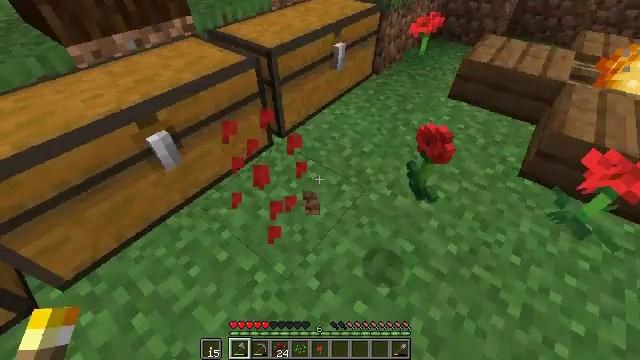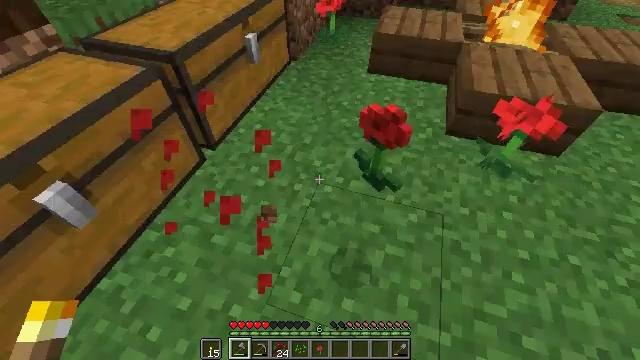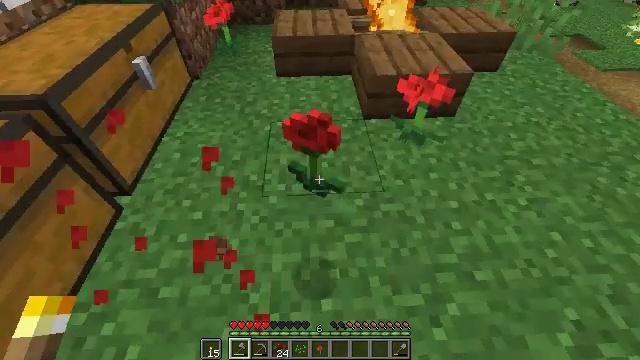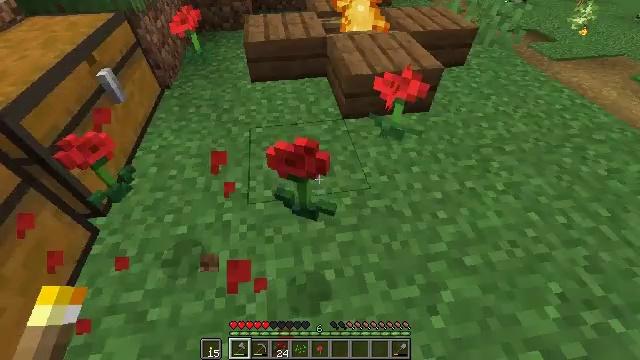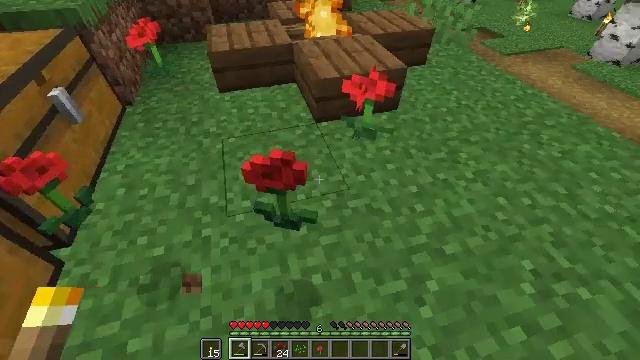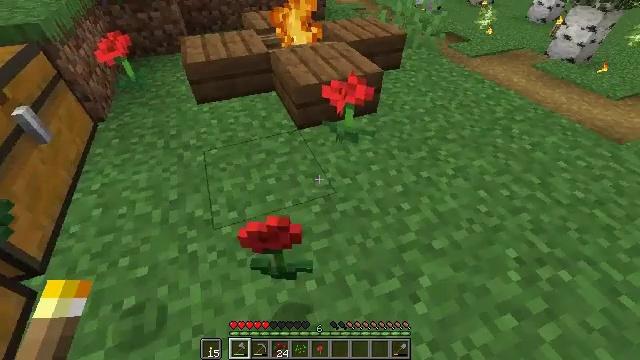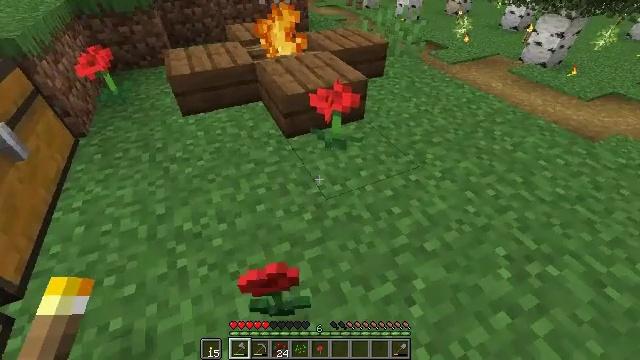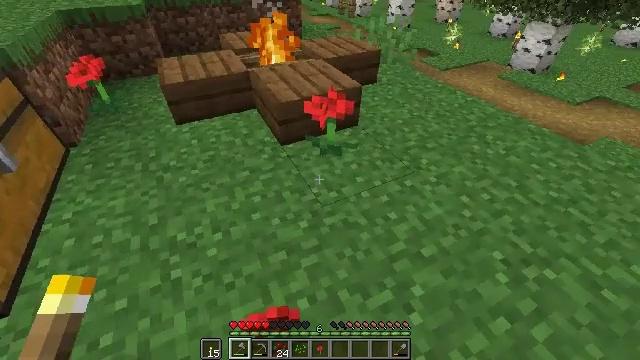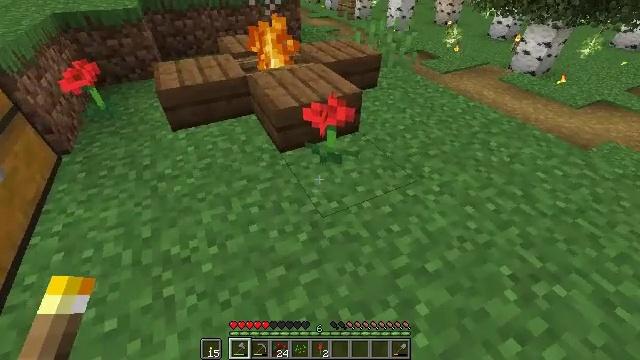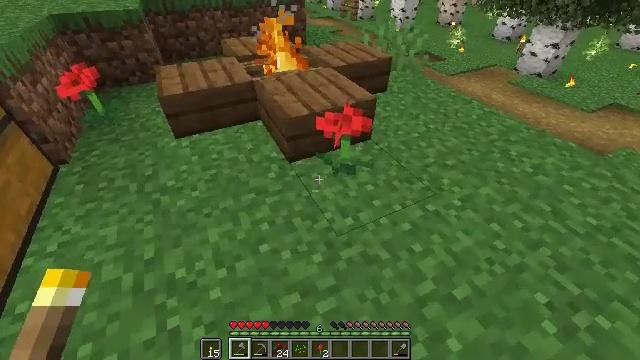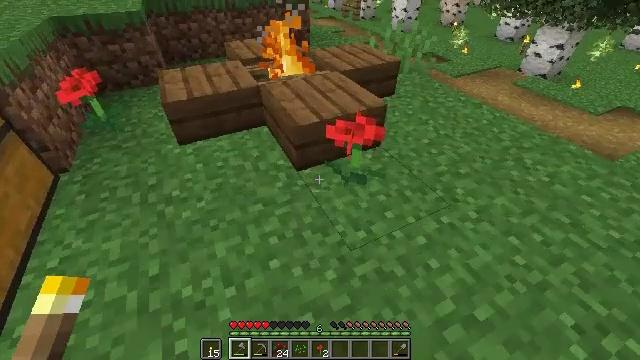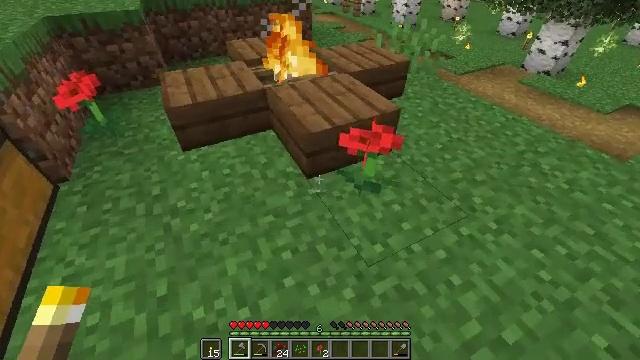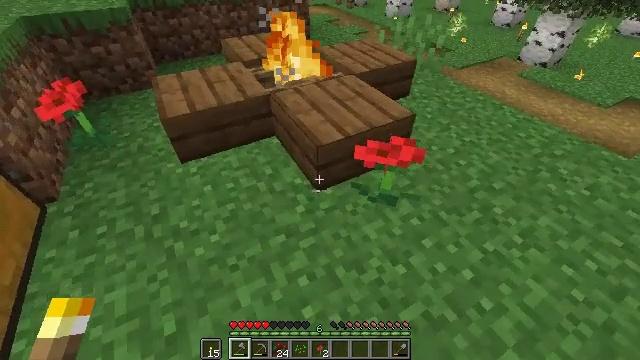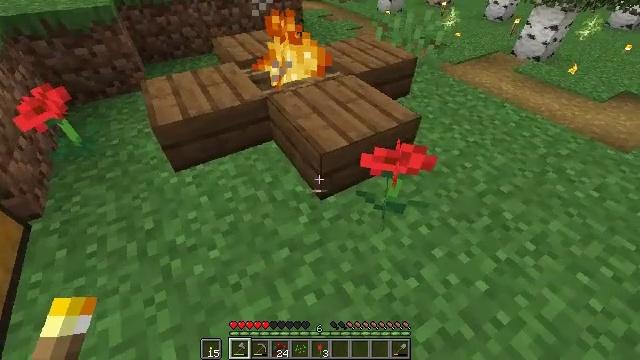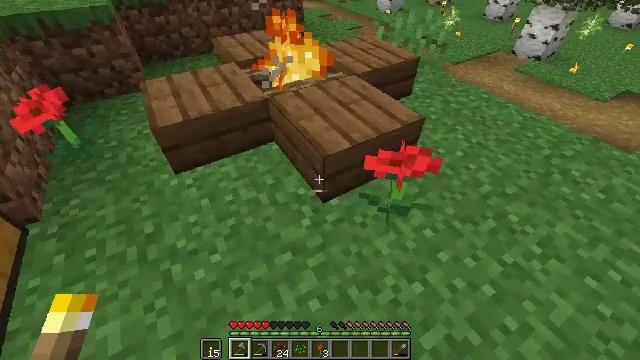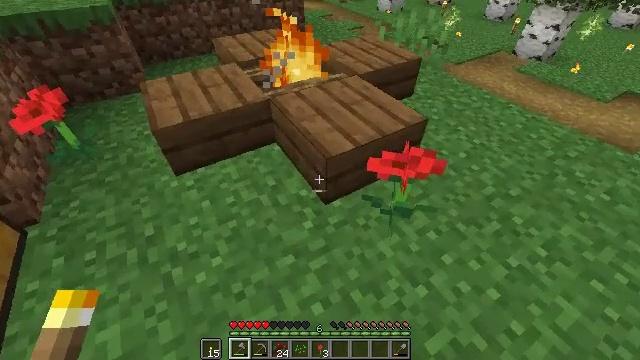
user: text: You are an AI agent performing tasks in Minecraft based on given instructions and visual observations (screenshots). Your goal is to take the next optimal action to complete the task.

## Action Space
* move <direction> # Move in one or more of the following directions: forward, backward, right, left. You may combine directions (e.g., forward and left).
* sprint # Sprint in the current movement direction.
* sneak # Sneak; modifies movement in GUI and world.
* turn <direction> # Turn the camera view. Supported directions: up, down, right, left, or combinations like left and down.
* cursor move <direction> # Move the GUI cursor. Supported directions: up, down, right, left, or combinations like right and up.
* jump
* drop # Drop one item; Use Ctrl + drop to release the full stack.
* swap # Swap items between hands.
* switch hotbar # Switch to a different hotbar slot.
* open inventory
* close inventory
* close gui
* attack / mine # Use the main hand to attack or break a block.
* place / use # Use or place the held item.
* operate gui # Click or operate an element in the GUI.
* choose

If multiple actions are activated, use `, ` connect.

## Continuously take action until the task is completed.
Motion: motion action
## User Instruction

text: Collect the poppy by clicking on it.
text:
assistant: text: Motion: turn right and down
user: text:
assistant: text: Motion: turn right
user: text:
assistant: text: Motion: turn right
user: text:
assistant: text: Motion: turn right and up
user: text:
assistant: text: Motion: turn right and up
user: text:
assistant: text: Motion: turn right and up
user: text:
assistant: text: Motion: move forward, turn right and up
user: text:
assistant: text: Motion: move forward and move left
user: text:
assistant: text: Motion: move forward and move left
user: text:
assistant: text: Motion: move forward and move left
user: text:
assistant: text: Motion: move forward and move left
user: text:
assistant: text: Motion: move forward, turn right and down
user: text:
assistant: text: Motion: turn right
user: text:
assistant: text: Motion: no_op
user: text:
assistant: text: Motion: no_op
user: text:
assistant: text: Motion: turn right and down
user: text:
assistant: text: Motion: turn right and down
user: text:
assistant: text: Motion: turn right
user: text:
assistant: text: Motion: turn right
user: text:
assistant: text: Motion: turn right
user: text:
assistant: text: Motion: move forward, attack / mine
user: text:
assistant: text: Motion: move forward, attack / mine
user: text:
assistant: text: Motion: move forward, attack / mine
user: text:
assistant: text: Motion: move forward
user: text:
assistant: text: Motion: move forward
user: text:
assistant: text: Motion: move forward, turn down
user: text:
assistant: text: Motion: turn down
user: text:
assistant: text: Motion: turn left and down
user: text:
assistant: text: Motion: move forward, turn left and down
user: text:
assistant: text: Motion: move forward, turn left and down